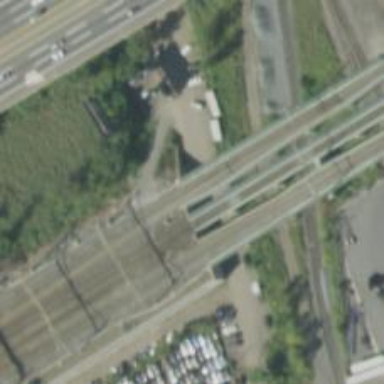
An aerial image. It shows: Bridge over railway with electrified contact lines.